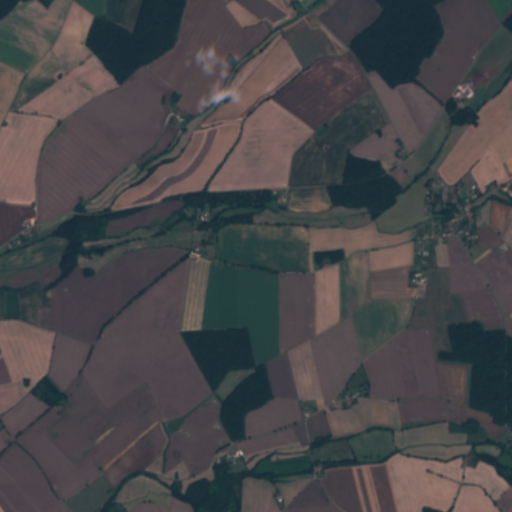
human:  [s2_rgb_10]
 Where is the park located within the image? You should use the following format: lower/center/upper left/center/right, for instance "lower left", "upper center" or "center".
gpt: The park is located in the center right of the image.
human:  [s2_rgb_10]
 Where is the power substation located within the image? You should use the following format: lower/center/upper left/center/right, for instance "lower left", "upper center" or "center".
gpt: The power substation is located in the center right of the image.
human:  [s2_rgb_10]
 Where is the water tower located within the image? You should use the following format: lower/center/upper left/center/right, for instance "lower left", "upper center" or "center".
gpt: The water tower is located in the upper left of the image.
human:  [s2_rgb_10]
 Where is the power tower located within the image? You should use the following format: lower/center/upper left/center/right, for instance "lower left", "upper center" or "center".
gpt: There is no power tower in the image.